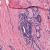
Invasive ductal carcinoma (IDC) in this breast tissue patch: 0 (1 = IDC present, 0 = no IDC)